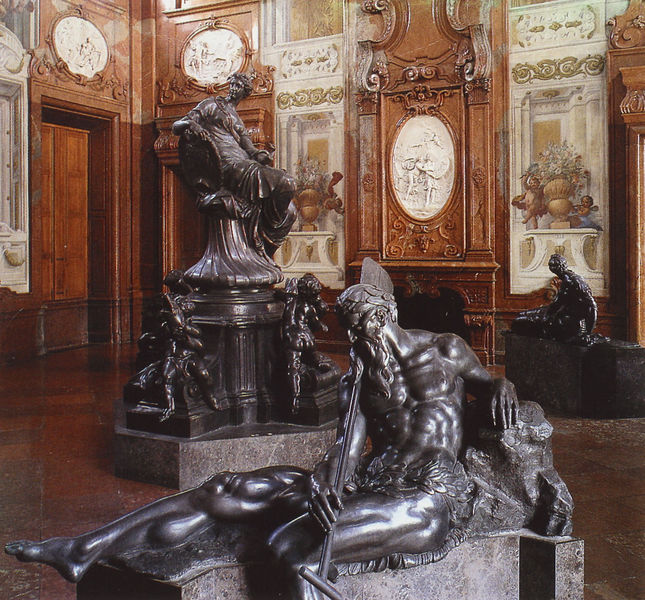
Titel: Mehlmarktsbrunnen
Künstler: Georg Raphael Donner
Institution: Wien, Österreichische Galerie
Schlagwörter: gott, mann, nackt, braun, frau, grau, holz, raum, schwarz, tür, weiss, schloss, bart, rahmen, silber, sockel, figur, drei, statue, relief, farbig, bilder, türen, farbe, türe, saal, figuren, thron, wandgemälde, vasen, bronze, plastik, podest, foto, antike, lorbeer, ausstellung, skulpturen, statuen, residenz, griechisch, museum, schaufel, römisch, sitzende frau, sitzender mann, täfelung, helebarde, 2, ischloß, museumstatuen